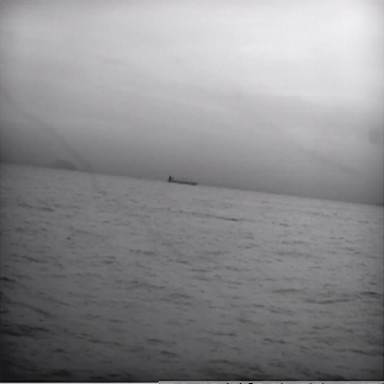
There is a liner in the infrared image.